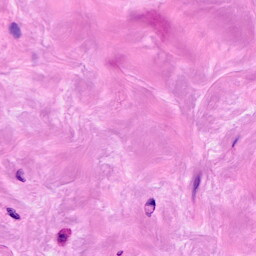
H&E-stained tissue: Breast